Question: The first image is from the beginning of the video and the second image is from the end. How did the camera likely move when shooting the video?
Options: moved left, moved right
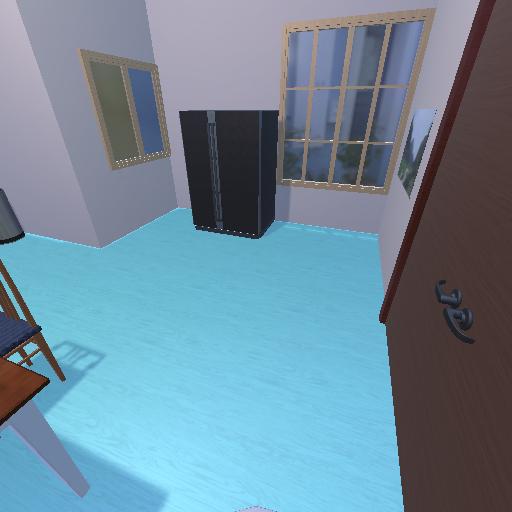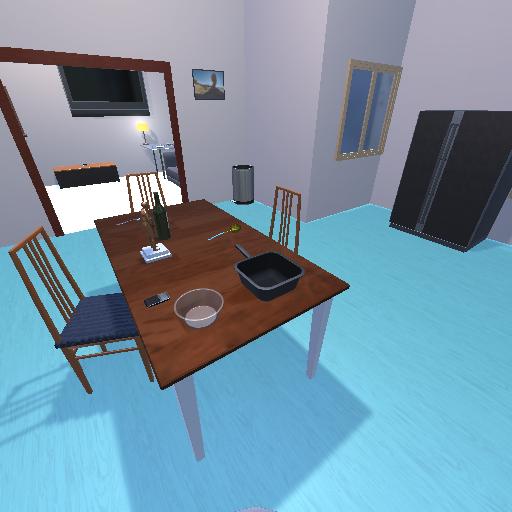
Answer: moved left